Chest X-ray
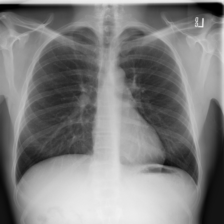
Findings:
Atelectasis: negative
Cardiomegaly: negative
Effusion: negative
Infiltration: negative
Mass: negative
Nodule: negative
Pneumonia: negative
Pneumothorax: negative
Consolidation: negative
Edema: negative
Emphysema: negative
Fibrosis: negative
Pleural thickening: negative
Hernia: negative